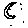
Label: moon